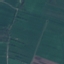
Label: Pasture